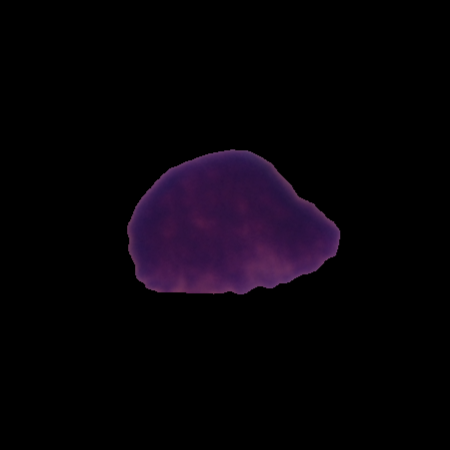
Label: healthy